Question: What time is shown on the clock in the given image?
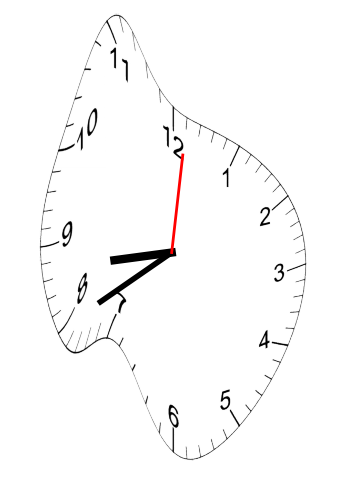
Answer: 08:40:01